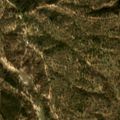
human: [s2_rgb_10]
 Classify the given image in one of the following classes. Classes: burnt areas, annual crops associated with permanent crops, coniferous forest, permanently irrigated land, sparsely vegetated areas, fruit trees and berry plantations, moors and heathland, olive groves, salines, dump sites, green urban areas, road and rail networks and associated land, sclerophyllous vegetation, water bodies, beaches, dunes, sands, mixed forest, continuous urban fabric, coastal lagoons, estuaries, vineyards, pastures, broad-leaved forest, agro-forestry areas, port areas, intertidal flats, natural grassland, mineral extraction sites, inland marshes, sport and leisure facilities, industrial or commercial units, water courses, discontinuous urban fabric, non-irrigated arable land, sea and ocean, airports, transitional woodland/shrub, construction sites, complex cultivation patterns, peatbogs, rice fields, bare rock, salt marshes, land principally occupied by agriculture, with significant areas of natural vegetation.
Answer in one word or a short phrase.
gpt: agro-forestry areas, broad-leaved forest, transitional woodland/shrub